Interaction volume radius: 5 \u00c5
Interaction volume height: 15 \u00c5
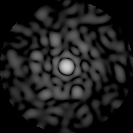
Disorder parameter: 0.8197